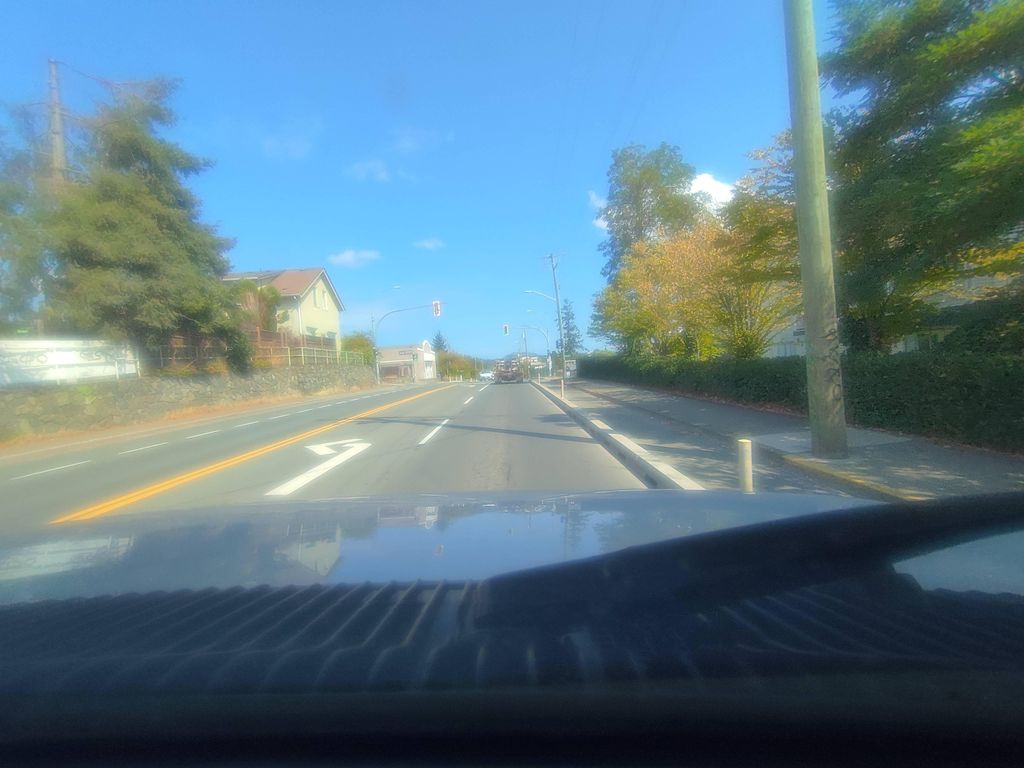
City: victoria